I will show an image sequence of human cooking. I have annotated the images with numbered circles. Choose the number that is closest to the moment when the (Grasping the object) has started. You are a five-time world champion in this game. Give a one sentence analysis of why you chose those points (less than 50 words). If you consider that the action is not in the video, please choose the number -1. Provide your answer at the end in a json file of this format: {"points": []}
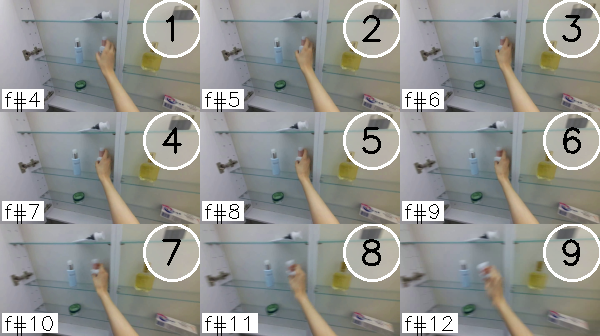
Frame 3 shows the clearest moment of hand-object contact.
{"points": [3]}